Field crop: maize
Growth stage: 2
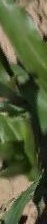
Species: maize